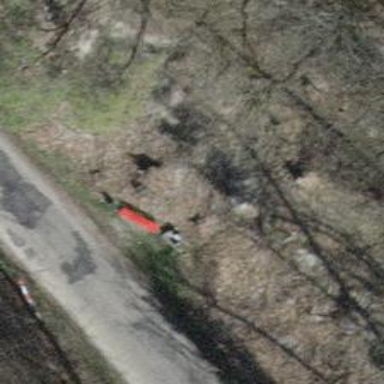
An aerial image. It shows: Red bench.